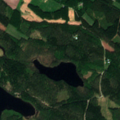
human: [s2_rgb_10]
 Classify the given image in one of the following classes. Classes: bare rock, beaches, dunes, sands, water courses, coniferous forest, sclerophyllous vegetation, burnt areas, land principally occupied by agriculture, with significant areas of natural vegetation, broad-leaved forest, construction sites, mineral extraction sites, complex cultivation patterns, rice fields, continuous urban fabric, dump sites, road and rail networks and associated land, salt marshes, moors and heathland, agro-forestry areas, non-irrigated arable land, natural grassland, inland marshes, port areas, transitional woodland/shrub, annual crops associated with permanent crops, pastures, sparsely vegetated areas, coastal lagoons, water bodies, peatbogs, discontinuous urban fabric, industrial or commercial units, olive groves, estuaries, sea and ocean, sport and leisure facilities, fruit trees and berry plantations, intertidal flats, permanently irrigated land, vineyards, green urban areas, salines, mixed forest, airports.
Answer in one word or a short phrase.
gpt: land principally occupied by agriculture, with significant areas of natural vegetation, coniferous forest, mixed forest, water bodies